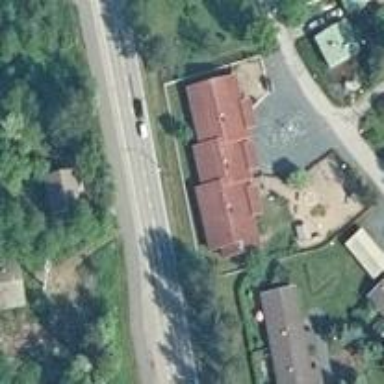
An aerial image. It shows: Parish hall serving as community center.